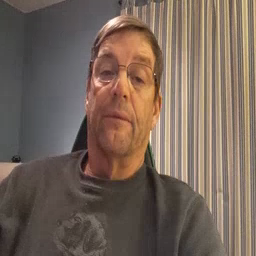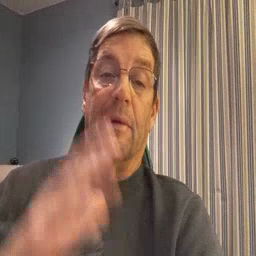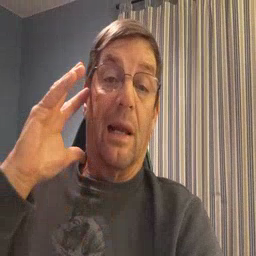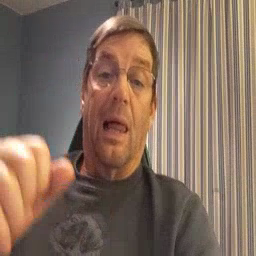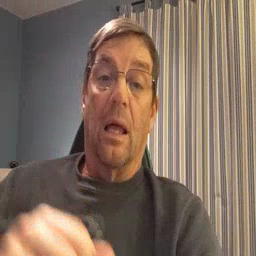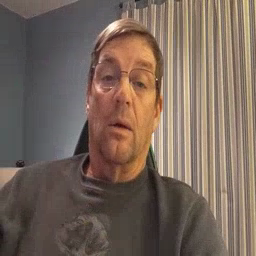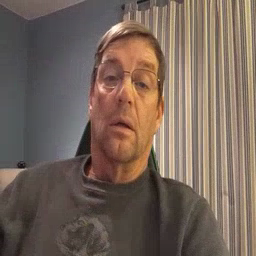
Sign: loud